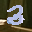
Label: 3